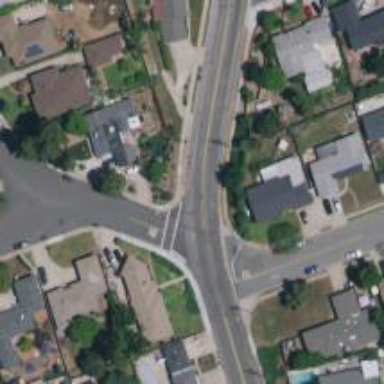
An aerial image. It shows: Road with stop sign.